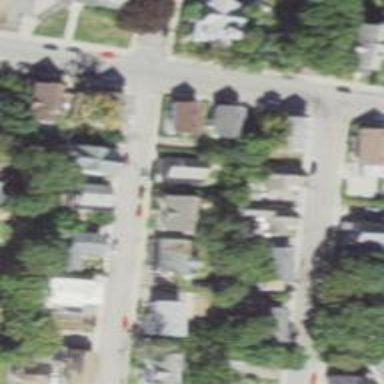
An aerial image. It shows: Residential driveway serving as service road.